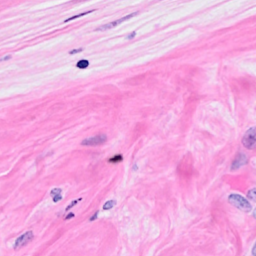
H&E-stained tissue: Breast